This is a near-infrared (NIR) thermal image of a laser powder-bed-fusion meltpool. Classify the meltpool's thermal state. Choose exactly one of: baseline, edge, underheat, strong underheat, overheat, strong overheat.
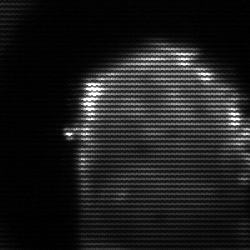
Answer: baseline